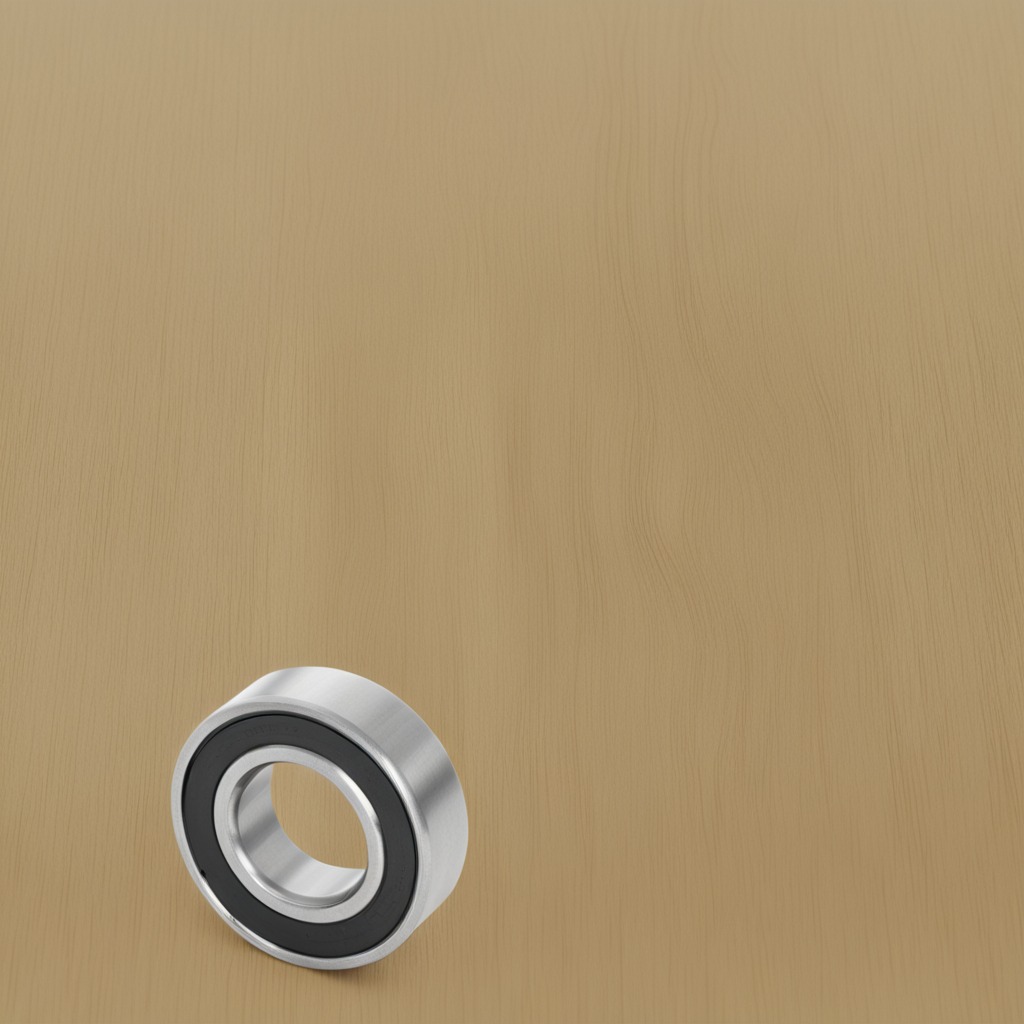
A metal ball bearing is lying on a plywood surface in a paint workshop lit by afternoon window light.